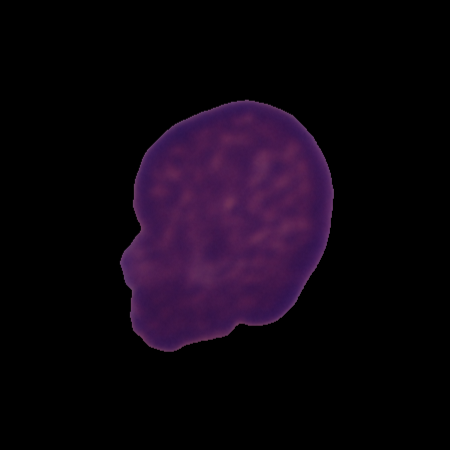
Label: cancer